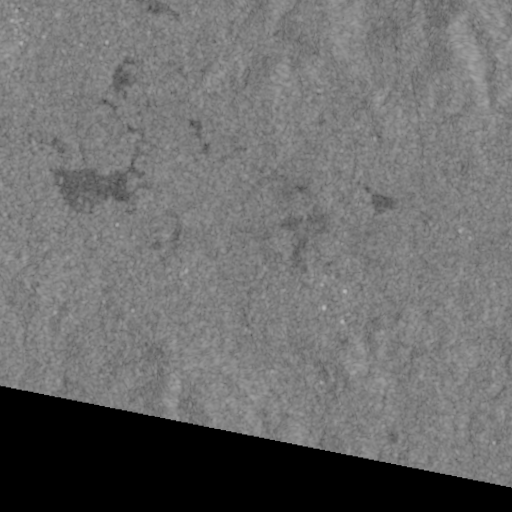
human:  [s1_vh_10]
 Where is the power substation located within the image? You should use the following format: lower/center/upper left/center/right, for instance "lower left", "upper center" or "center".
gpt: The power substation is located in the upper center of the image.
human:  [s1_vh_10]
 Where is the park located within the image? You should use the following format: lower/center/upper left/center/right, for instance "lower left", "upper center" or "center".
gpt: There is no park in the image.

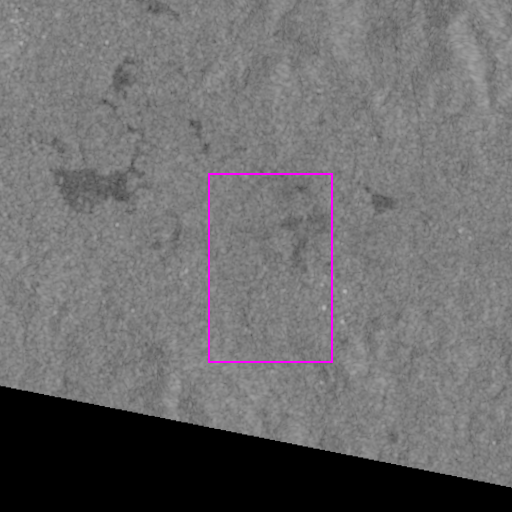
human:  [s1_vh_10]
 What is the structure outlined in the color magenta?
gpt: The structure outlined in magenta is a crop field.
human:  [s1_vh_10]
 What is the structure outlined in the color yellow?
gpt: There is no yellow outline.